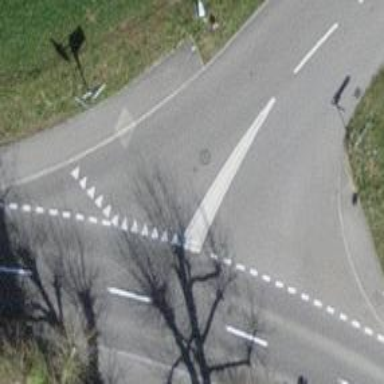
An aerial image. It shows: Road with "give way" sign.